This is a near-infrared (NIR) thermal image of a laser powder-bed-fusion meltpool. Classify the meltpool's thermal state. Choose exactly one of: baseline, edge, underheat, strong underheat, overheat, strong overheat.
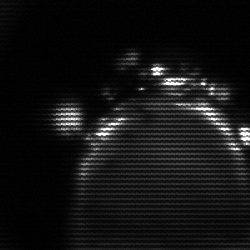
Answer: edge